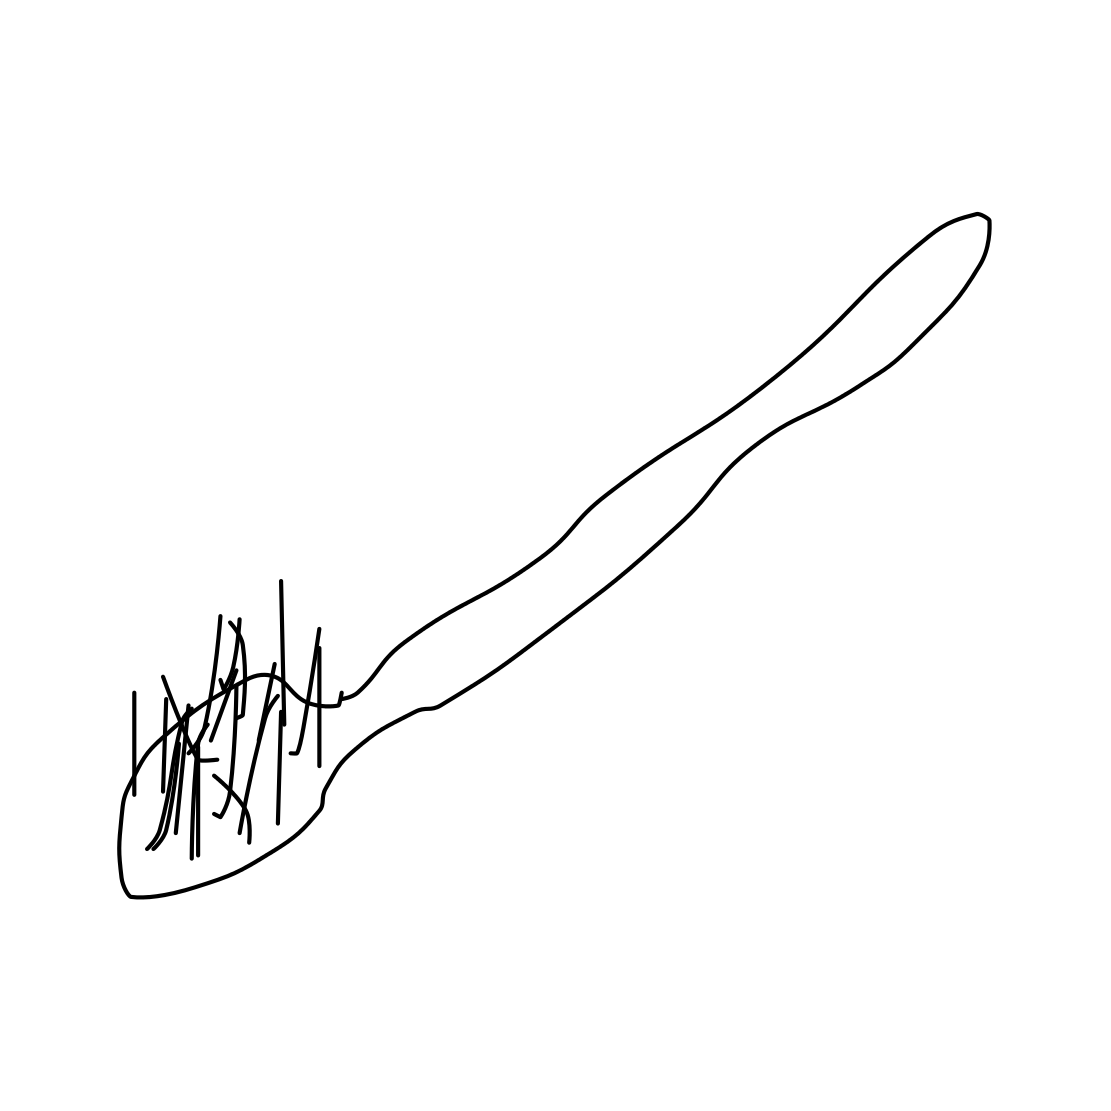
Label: toothbrush